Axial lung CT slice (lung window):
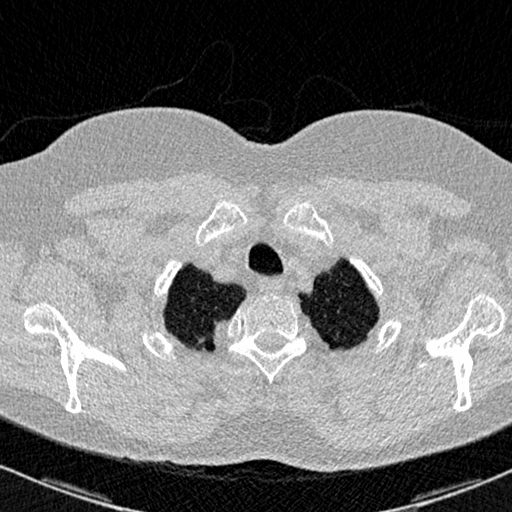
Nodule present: no